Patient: sex M, age 35
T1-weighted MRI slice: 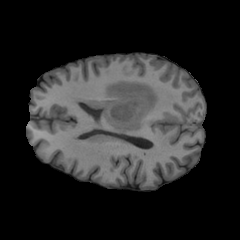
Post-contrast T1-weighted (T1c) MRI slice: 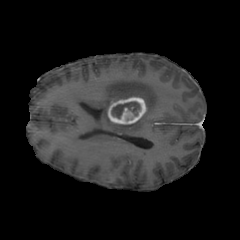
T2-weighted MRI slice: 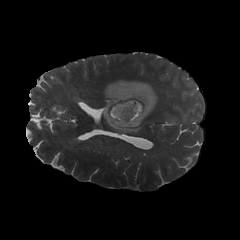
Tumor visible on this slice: yes
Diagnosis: Glioblastoma, IDH-wildtype
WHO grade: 4